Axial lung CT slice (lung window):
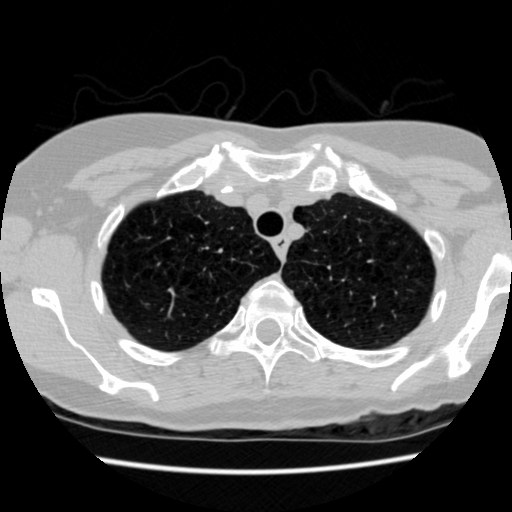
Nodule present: no